Aerial crown-view tile of a tropical tree (Barro Colorado Island, Panama), acquired 20250512:
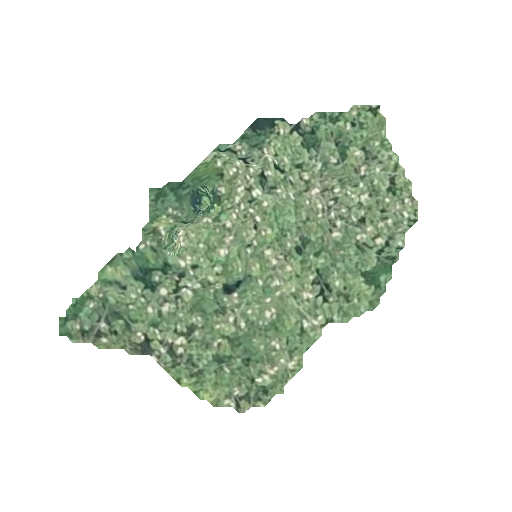
Species: Ochroma pyramidale
GBIF accepted scientific name: Ochroma pyramidale
Crown area: 93.0 m²